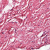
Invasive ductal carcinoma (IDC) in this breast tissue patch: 0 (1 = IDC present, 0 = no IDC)